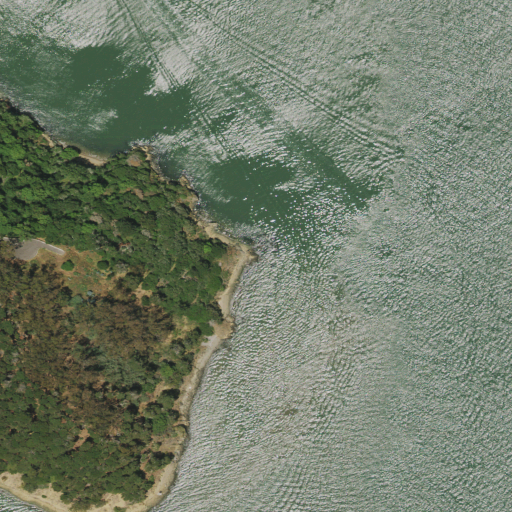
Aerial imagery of cape in California named Bluff Point containing open water, mixed forest, shrub, evergreen forest, grassland, and deciduous forest